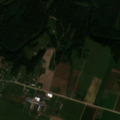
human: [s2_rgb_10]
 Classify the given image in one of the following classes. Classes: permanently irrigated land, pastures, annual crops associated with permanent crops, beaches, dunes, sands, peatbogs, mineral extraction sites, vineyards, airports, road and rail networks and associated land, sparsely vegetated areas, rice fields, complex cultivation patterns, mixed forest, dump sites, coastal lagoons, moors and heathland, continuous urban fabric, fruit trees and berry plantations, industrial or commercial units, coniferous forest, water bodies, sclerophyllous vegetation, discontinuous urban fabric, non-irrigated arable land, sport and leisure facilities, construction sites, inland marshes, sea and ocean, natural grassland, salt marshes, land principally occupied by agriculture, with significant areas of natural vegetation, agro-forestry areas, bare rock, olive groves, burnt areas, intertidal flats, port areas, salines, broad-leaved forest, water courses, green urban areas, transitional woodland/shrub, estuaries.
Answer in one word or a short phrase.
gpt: discontinuous urban fabric, non-irrigated arable land, pastures, complex cultivation patterns, broad-leaved forest, mixed forest